Question: I have a undefined string being displayed on my page and i have no idea why it is their besides the function that is probably causing it, i only know this from displaying allot of console errors to locate the problem.
I believe that Mustache is doing this somehow when i call on templates.

"
undefined
"
The question is how do i get rid of this undefined string being injected in my page. Any help would be much appreciated.
Code:Function that is being called that is somehow or reason displaying a undefined string in my div
'''
getProjects: function(){
portfolio.topOfPage();
var request1 = $.ajax({
url: "js/projects.js",
dataType:'json',
cache: true,
}).then(function(response){
var data = response.projects;
var template = $('#projects_tmp').html();
var projects;
$.each(data, function(key,val){
console.log("Key: "+key+", Value: "+val);
projects += Mustache.to_html(template, val);
});
return projects;
});
'''
My mustache template:
'''
<script id="projects_tmp" type="text/template">
<div class='small-6 medium-3 large-2 columns left thumb {{{genre}}}' data-id='{{{id}}}'>
<div class='project'><figure><img src='{{{largePic}}}' alt='' />
<figcaption class='caption'><span>{{genre}}</span></figcaption class='caption'></figure></div>
</div>
</div>
</script>
'''
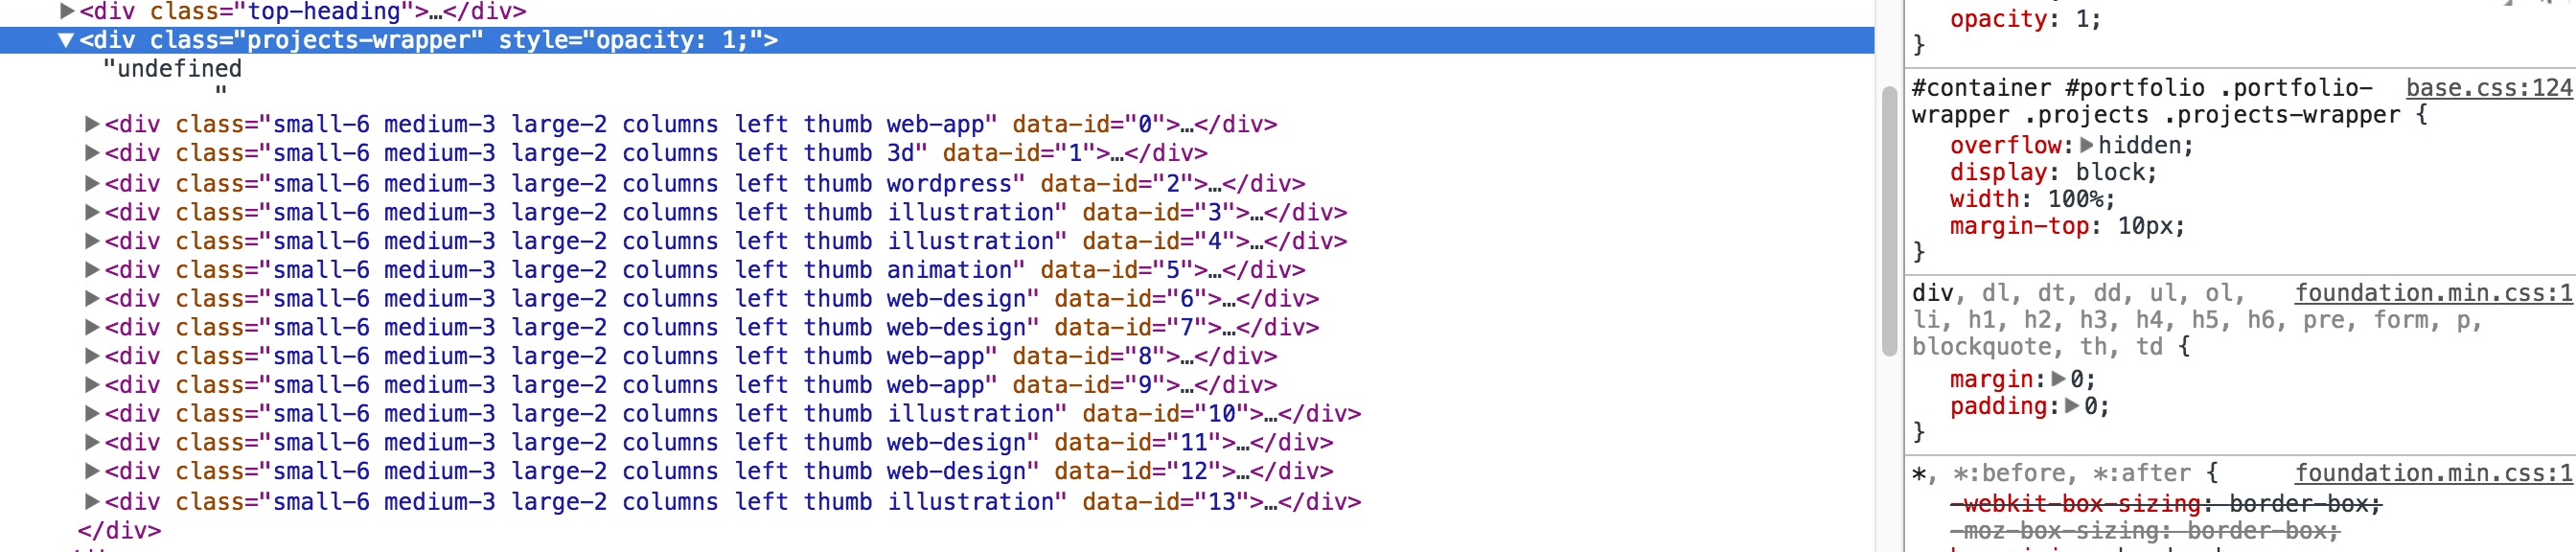
Answer: Problem is your 'projects' variable should have a default value of '', in your getProjects method when you are doing 'projects +=' it is adding undefined value which comes by default.